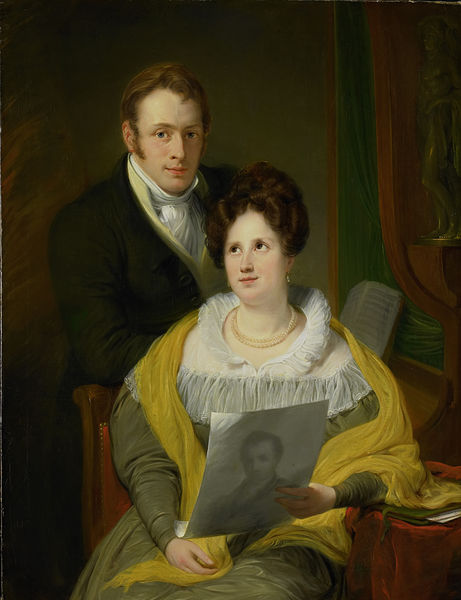
Titel: Portret van een dame en een heer
Künstler: Jan Willem Pieneman
Standort: Amsterdam
Institution: Rijksmuseum
Schlagwörter: mann, weiß, gelb, frau, tisch, zeichnung, ölbild, blick, schal, blass, kragen, bild, bildnis, vorhang, öl, mantel, paar, kette, halskette, buch, künstler, kunst